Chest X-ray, PA view. Patient: 55 years old, sex F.
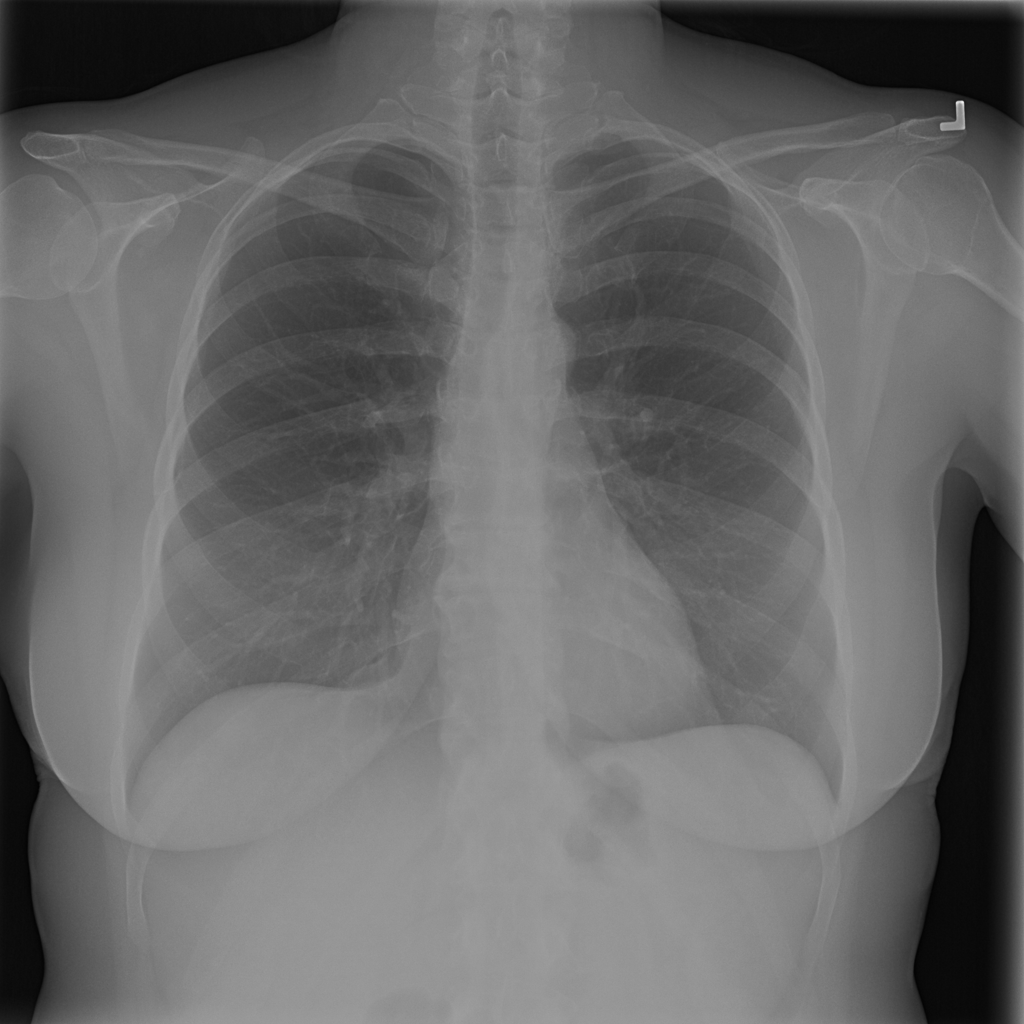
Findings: No Finding